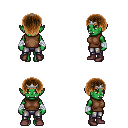
a pixel art fantasy rpg character, female body template, orc, green skin, brown sleeveless shirt, metal pants, brown plain hairstyle, silver tiara, white cloth bandages, maroon shoes, four views (front, back, left, right), 2x2 character sprite sheet, small pixel art, hard edges, no anti-aliasing